Question: Any reason a form would act like this? It is causing a CSS issue between Safari and Chrome. The form is above the actual box for some reason.

Thanks in advance!
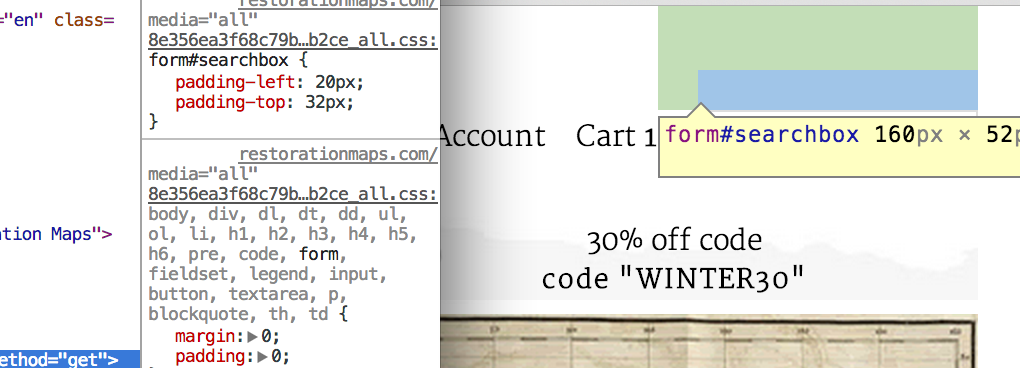
Answer: I figured it out finally - there was a float:right; on the actual input itself that was causing the input to go outside of the form on Chrome and FF - but not Safari. Hope this can help someone else out!